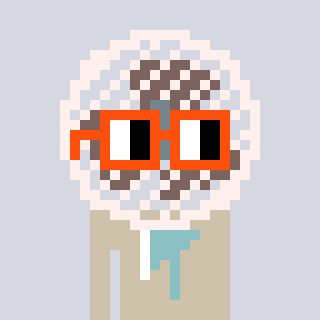
a pixel art character with square orange glasses, a fan-shaped head and a bege-colored body on a cool background